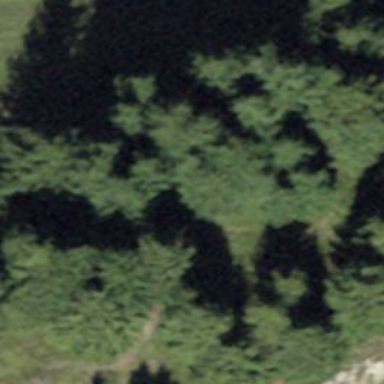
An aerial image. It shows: Forest area.